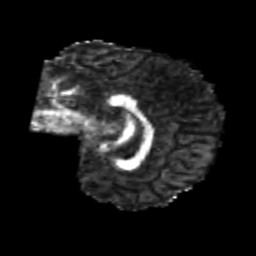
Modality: FA
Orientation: sagittal
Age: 20
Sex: female
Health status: healthy
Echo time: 0.074 s